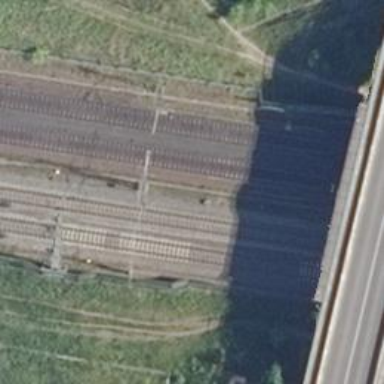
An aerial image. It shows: Milestone along the railway track with catenary mast.